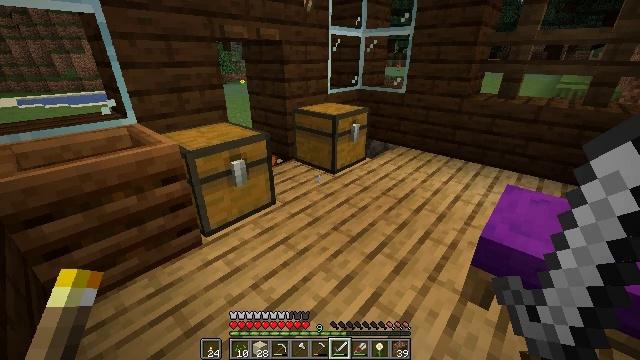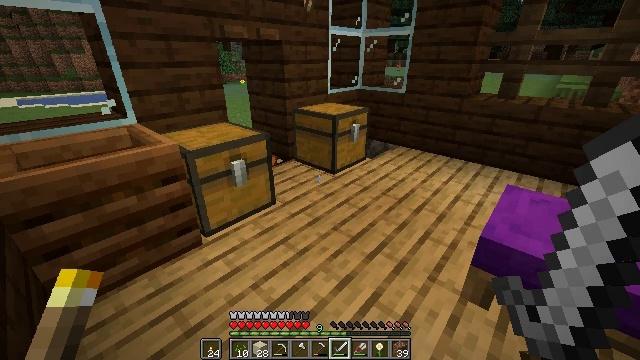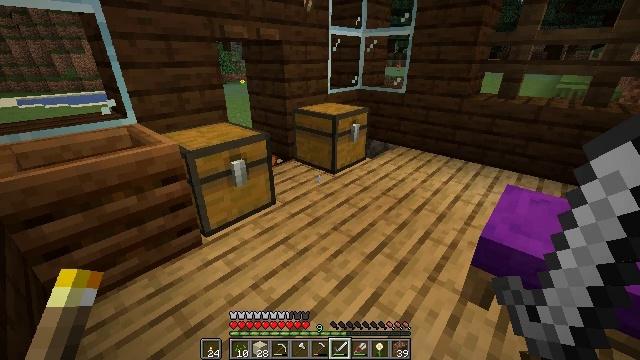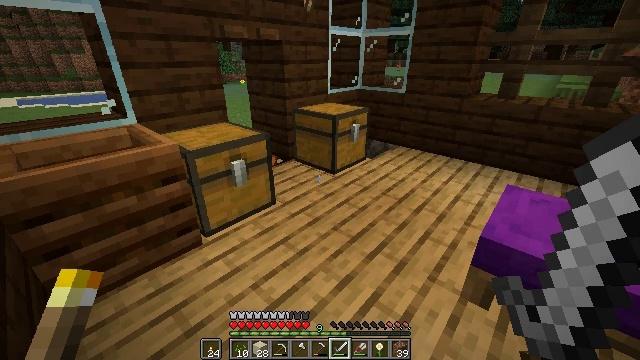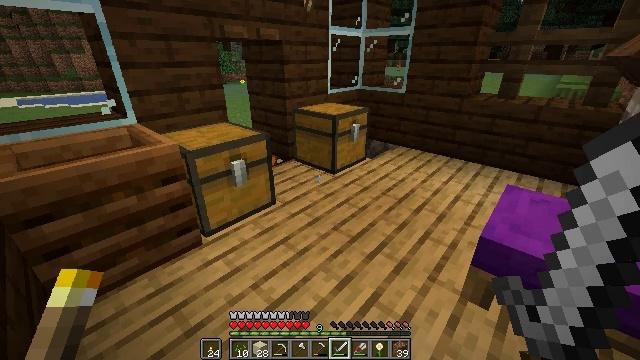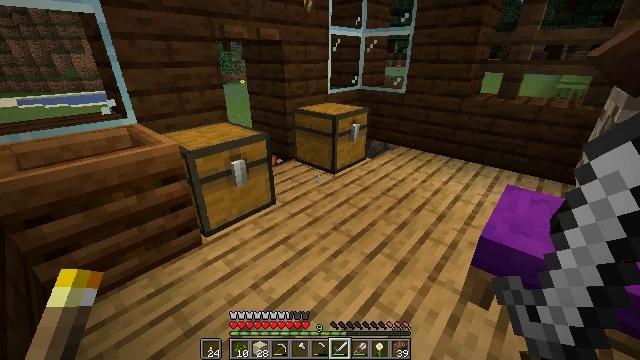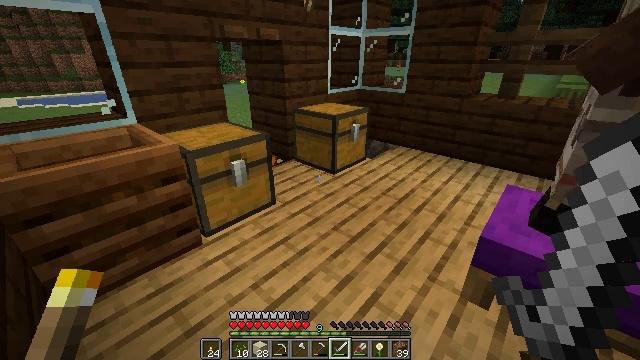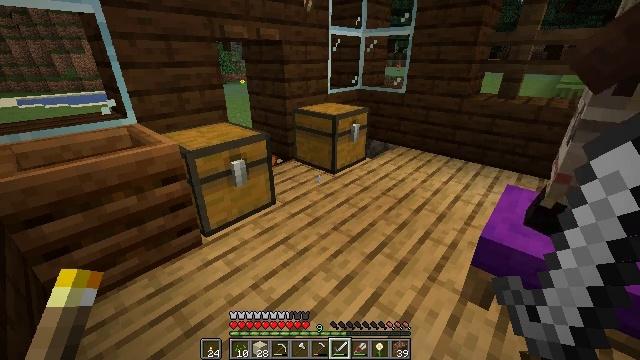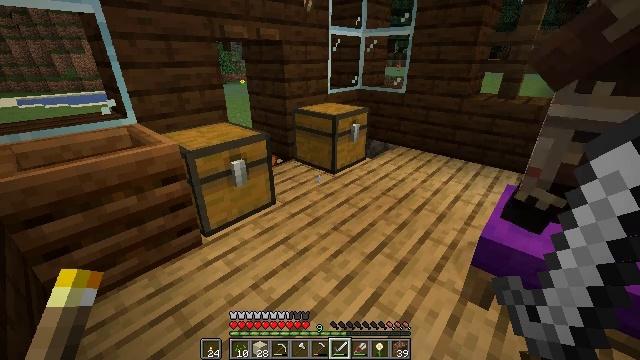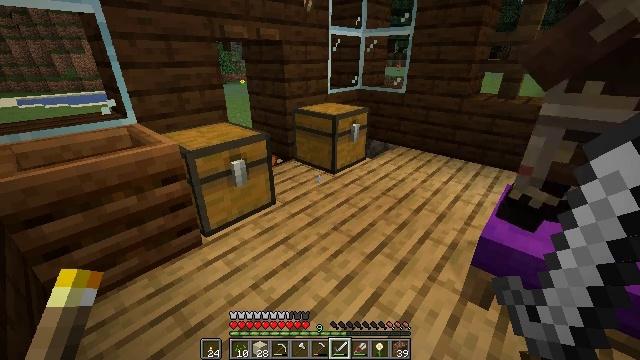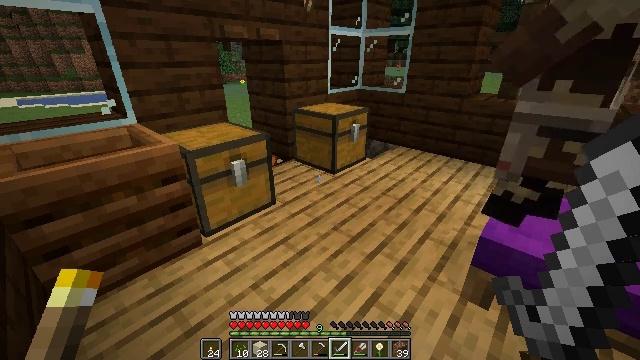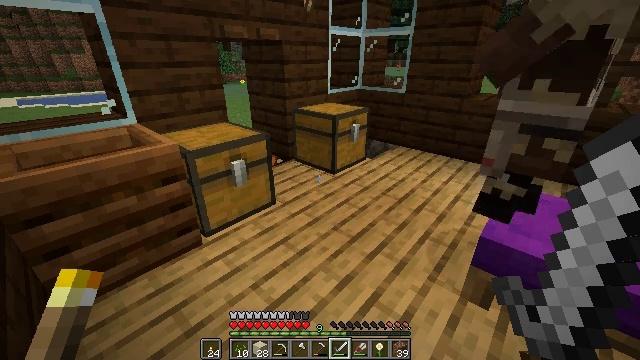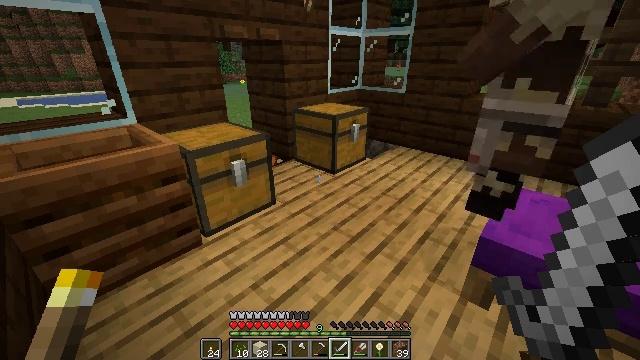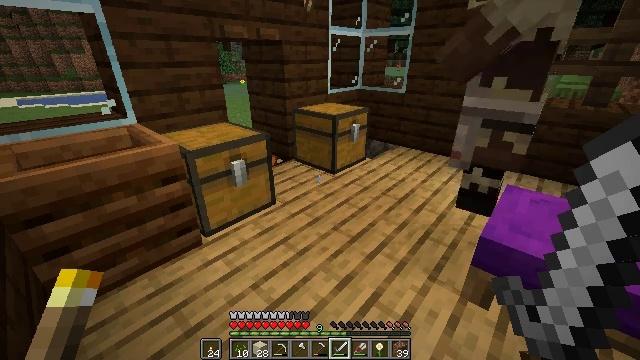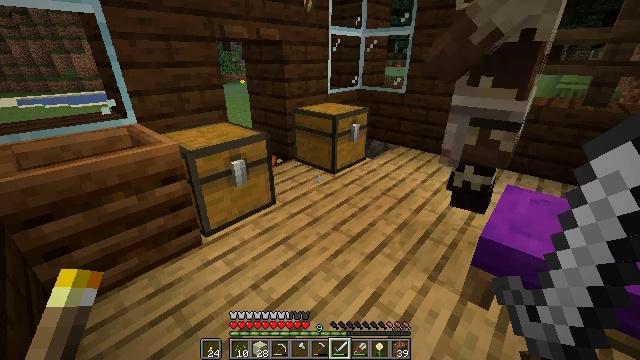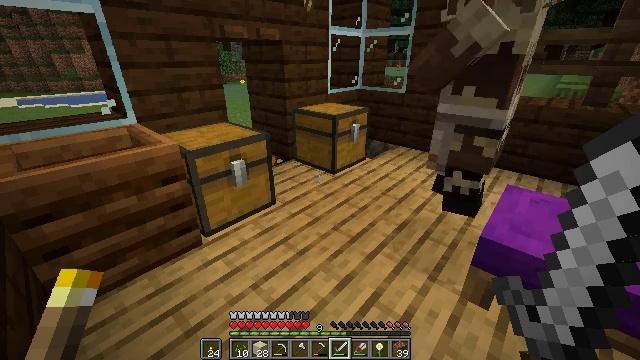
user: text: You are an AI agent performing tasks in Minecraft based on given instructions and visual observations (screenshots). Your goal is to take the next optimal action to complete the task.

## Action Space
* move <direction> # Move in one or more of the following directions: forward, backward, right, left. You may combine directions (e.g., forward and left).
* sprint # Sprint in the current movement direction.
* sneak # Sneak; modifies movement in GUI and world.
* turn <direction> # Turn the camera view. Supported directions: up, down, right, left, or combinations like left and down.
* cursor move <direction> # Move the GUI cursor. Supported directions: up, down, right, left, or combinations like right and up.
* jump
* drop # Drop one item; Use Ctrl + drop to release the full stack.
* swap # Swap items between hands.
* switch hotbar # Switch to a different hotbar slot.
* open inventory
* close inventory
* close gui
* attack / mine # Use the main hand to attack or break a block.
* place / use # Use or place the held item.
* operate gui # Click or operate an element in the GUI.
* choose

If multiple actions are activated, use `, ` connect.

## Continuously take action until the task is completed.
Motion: motion action
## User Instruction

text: Mine sand by the water.
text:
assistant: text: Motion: no_op
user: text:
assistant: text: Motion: no_op
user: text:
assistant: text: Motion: no_op
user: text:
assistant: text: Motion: no_op
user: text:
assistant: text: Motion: no_op
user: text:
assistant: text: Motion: no_op
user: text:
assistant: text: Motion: no_op
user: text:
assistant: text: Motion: no_op
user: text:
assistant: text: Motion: no_op
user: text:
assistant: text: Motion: no_op
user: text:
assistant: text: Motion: no_op
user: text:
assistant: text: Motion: no_op
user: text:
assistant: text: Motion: no_op
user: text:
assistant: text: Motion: no_op
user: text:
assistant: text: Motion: no_op
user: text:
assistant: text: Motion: no_op
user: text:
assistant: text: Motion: no_op
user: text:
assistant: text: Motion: no_op
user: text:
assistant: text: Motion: no_op
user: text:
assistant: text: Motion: no_op
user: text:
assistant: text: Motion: no_op
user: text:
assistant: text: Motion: no_op
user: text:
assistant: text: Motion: no_op
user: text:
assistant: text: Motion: no_op
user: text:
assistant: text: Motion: no_op
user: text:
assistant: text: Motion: no_op
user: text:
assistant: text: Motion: no_op
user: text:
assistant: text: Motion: no_op
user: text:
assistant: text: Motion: no_op
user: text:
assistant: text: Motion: no_op